Question: Following the answers to this question: <URL> and some other sources I created this script:
'''
set terminal postscript eps enhanced color
set title "Histogram\_CreatesFile"
colour1="#00A0ff"
colour2="navy"
colour3="#ffA000"
colour4="#800000"
set output 'Histogram_CreatesFile.eps'
set yrange [0:]
set style fill solid 0.8 border -1
bin_width = 0.2
set boxwidth bin_width
bin_number(x) = floor(x/bin_width)
rounded(x) = bin_width * ( bin_number(x) + 0.5 )
plot 'Histogram_CreatesFile.txt' using (rounded($1)):(1) smooth frequency with boxes lc rgb colour1 notitle
'''
and I have a test data file:
'''
0
0.2
0.4
0.41
'''
and everything is beautiful, but I get a weird empty space on the left of the first bar:

how can I make the graph start from the first bar, when I don't know apriori what are the values in the data file (i.e. it might start from other value than 0)?
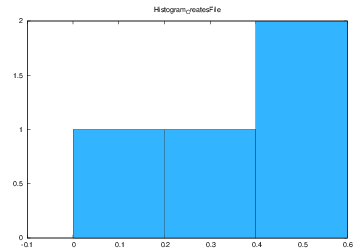
Answer: It seems to me that the 'stats' command could probably help you out here.
'''
set terminal postscript eps enhanced color
set title "Histogram\_CreatesFile"
colour1="#00A0ff"
colour2="navy"
colour3="#ffA000"
colour4="#800000"
set output 'Histogram_CreatesFile.eps'
set yrange [0:]
set style fill solid 0.8 border -1
bin_width = 0.2
set boxwidth bin_width
bin_number(x) = floor(x/bin_width)
rounded(x) = bin_width * ( bin_number(x) + 0.5 )
stats 'Histogram_CreatesFile.txt' using (rounded($1)) nooutput
set xrange [STATS_min-bin_width/2.:]
plot 'Histogram_CreatesFile.txt' using (rounded($1)):(1) smooth frequency with boxes lc rgb colour1 notitle
'''
'stats' was added in gnuplot4.6(?). Prior to that, the trick that I always used for these things was to plot to the dummy terminal and pick up the minimum from the special read-only variable 'GPVAL_X_MIN'. 'stats' is much cleaner and more powerful though and should be used now that the current stable version is 4.6.